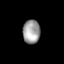
Tissue: lung
Cell type: Myeloid cells
Senescence score: 0.6236
Nuclear area (px): 404
Mean DAPI intensity: 157.002